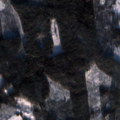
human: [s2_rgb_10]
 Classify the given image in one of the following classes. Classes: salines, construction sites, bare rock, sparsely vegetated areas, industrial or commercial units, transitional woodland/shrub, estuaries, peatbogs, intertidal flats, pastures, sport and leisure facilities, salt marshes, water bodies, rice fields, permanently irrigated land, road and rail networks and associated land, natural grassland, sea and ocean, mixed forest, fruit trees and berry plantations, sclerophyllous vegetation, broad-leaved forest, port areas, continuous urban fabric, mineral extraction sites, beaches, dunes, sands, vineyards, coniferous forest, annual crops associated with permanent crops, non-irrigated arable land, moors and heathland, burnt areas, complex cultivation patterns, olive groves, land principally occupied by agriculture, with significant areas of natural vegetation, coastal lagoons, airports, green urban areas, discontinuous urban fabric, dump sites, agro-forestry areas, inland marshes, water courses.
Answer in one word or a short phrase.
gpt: land principally occupied by agriculture, with significant areas of natural vegetation, coniferous forest, transitional woodland/shrub